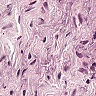
Metastatic tissue present: no